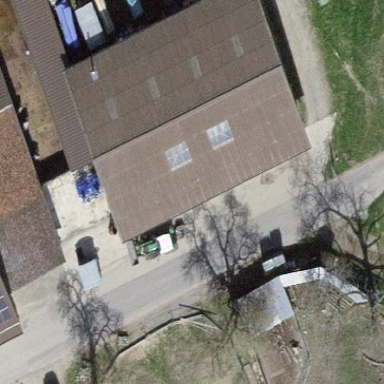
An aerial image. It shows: Barn.